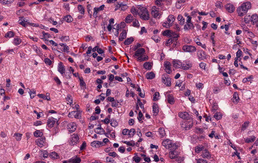
Tumor epithelial tissue: yes
Tumor-associated stroma tissue: yes
Normal tissue: no